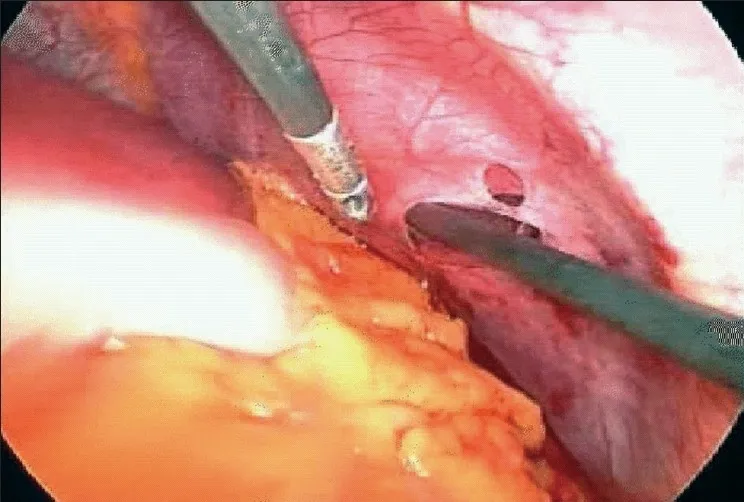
The diaphragmatic tear after the omentum was pulled in to the peritoneal cavity.
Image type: endoscopy (airway_endoscopy)